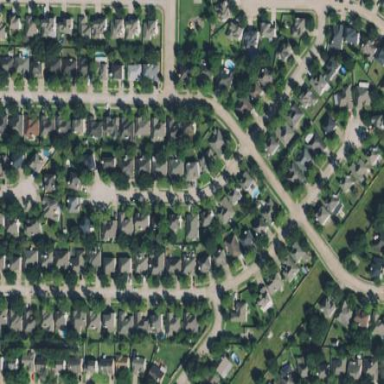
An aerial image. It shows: Residential area in neighborhood consisting of single-family homes.